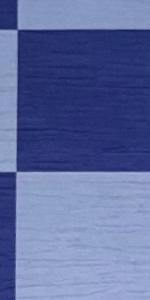
Label: Empty